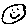
Label: smiley face